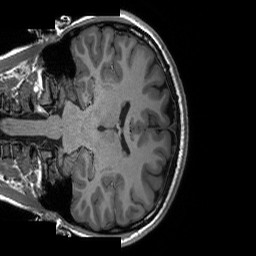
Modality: T1w
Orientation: coronal
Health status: ill
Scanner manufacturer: siemens
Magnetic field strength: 3 T
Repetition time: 2.3 s
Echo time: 0.00226 s